Field crop: maize
Growth stage: 1
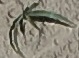
Species: sorghum